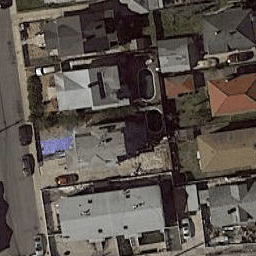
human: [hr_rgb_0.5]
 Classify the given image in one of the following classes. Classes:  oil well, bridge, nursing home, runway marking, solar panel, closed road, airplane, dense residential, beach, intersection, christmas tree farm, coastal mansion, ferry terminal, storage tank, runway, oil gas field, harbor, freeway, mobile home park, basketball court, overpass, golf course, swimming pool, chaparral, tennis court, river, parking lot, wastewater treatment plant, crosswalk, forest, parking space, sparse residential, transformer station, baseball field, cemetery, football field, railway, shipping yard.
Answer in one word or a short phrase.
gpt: dense residential